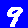
Digit: 9